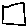
Label: square